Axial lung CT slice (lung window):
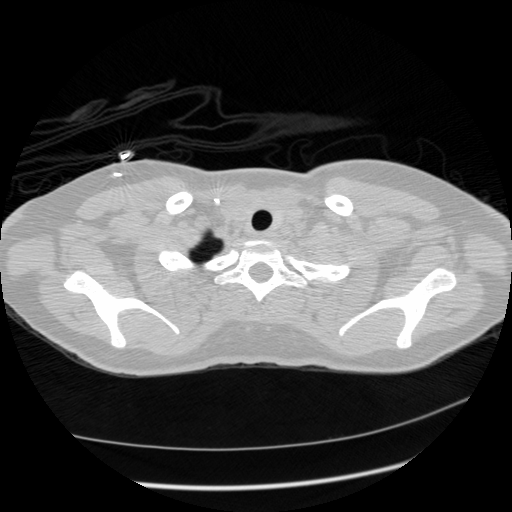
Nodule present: no